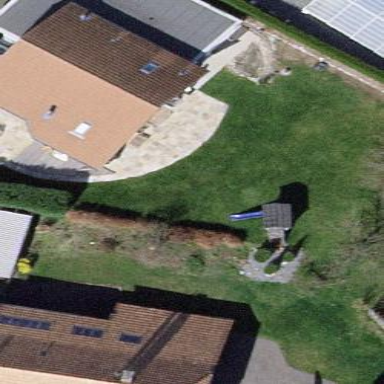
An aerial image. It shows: Detached building.